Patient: sex F, age 77
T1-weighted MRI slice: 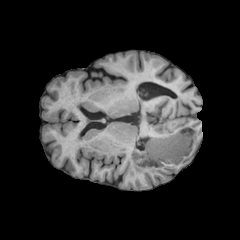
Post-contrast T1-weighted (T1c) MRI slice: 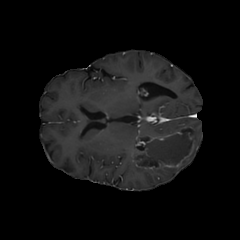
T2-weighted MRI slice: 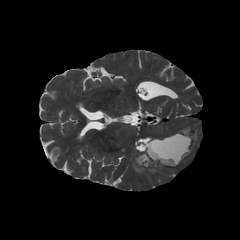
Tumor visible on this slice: yes
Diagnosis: Glioblastoma, IDH-wildtype
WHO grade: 4